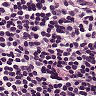
Metastatic tissue present: no